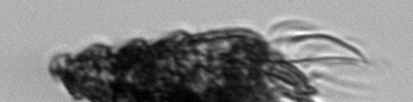
Label: Laboea_strobila